Question: What is the result of this measurement?
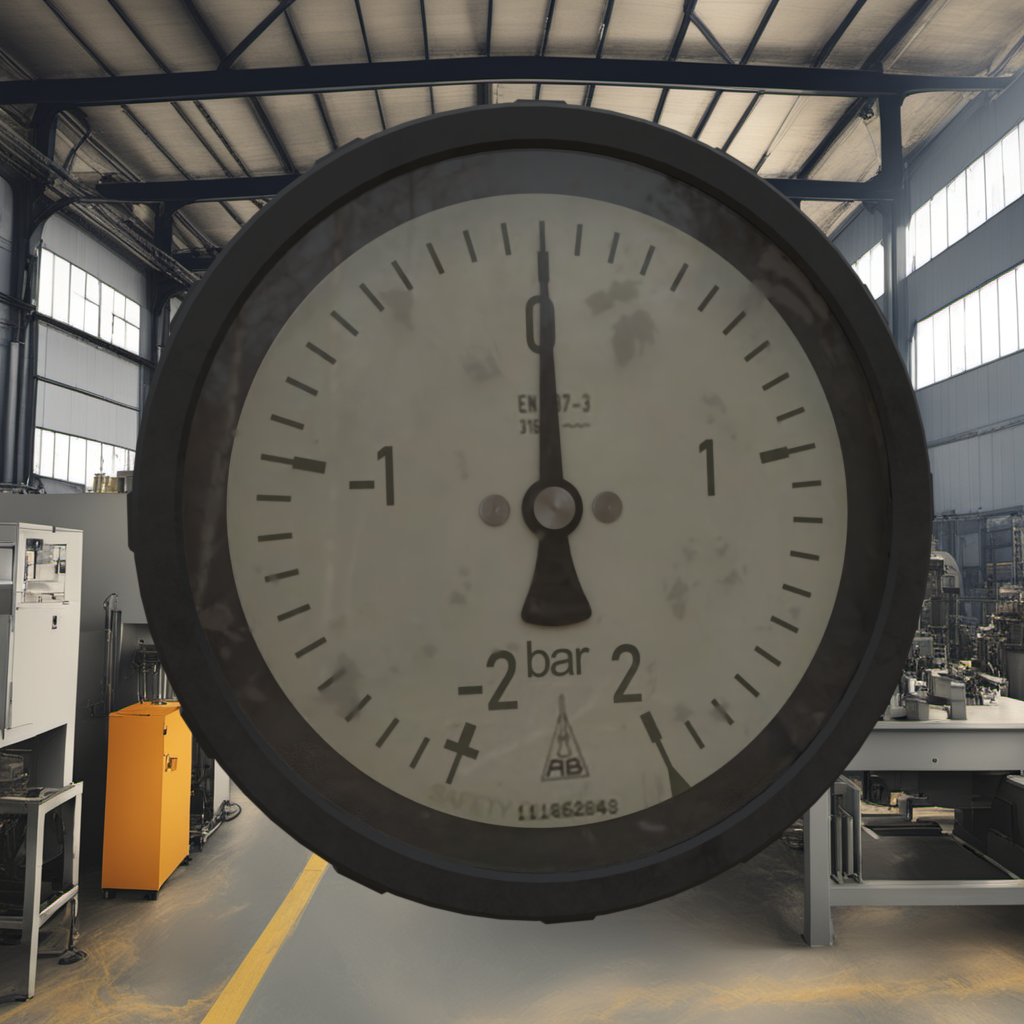
Answer: The result is 0
Question: What is the value range of this measurement?
Answer: The range is from -2 to 2
Question: What is the minimum and maximum value range of this measurement?
Answer: The minimum value is -2 and the maximum value is 2